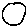
Label: circle